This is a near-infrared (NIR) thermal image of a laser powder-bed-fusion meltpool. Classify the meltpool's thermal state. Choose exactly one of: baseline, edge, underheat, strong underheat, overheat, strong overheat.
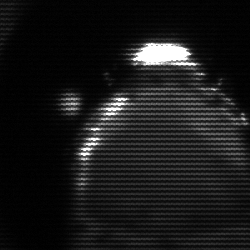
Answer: edge